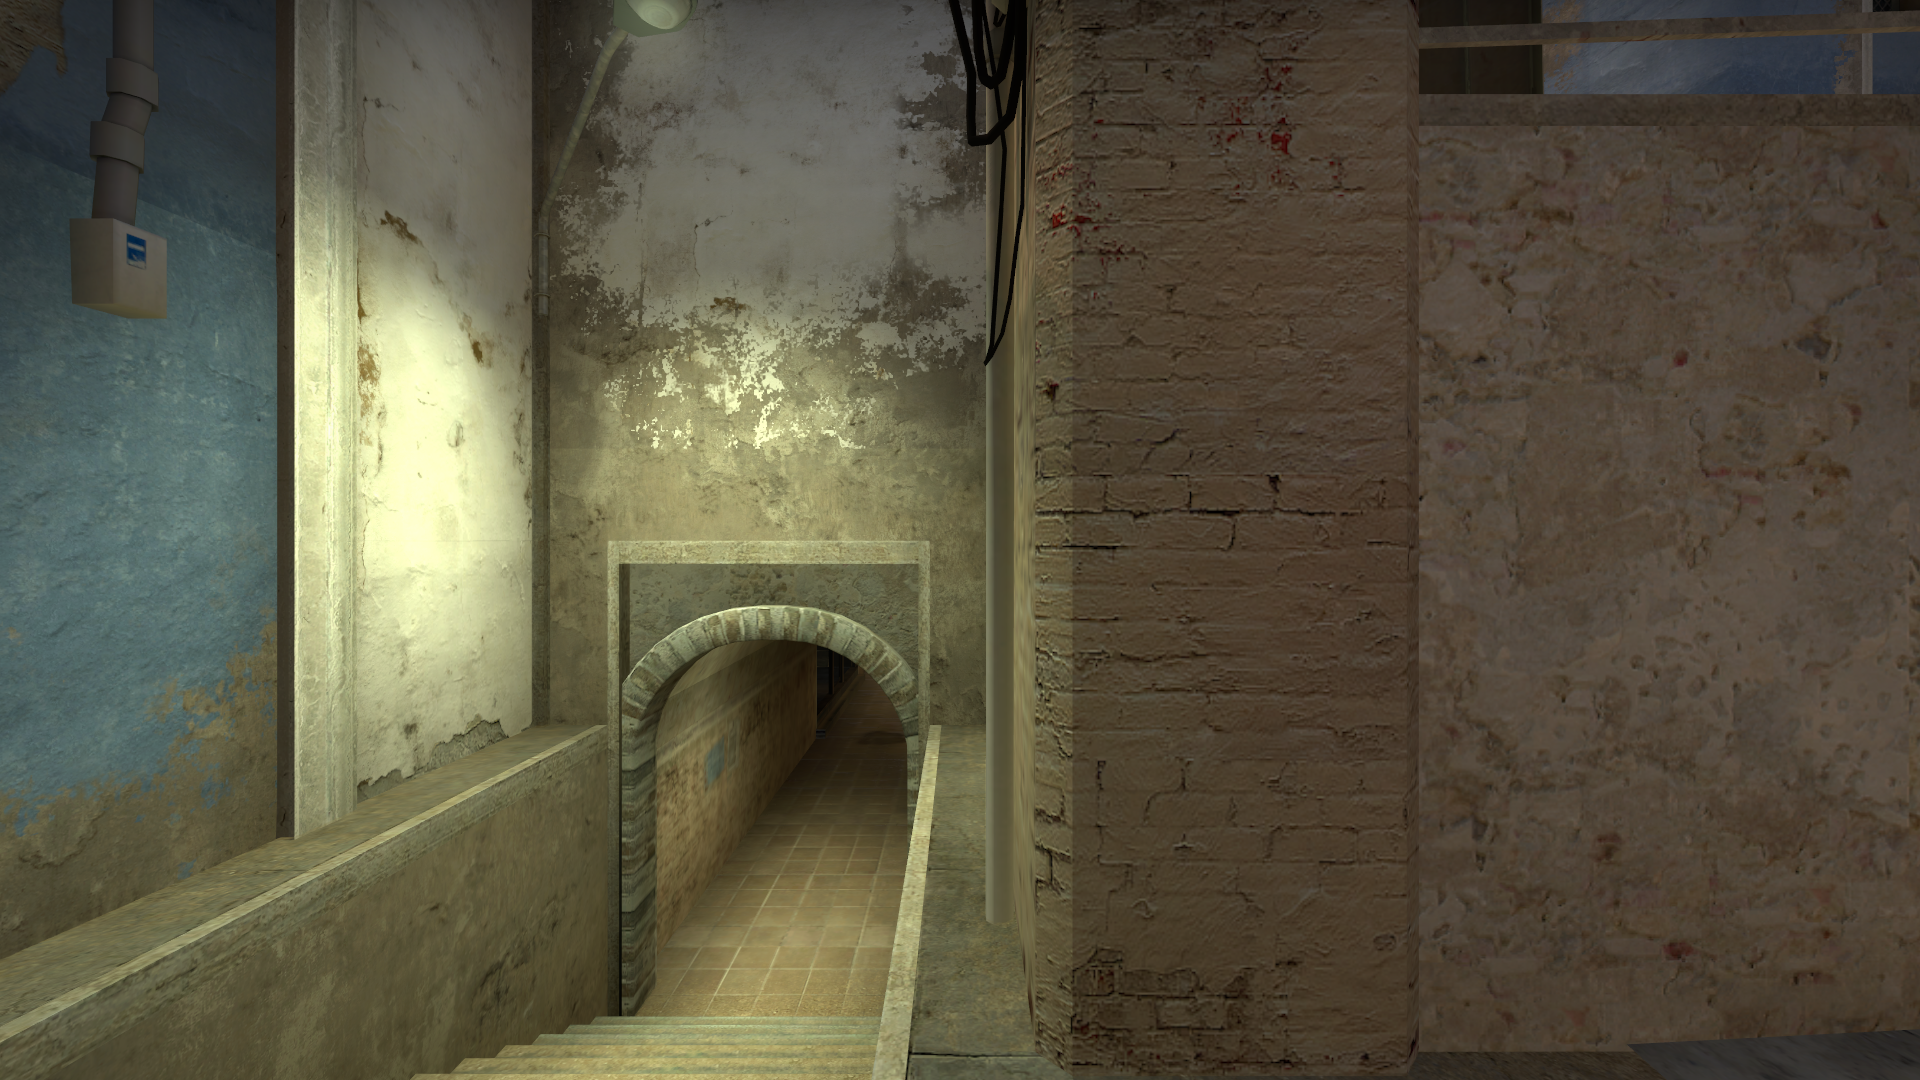
Map: de_mirage